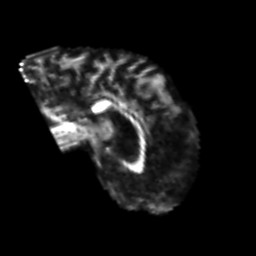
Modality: FA
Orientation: sagittal
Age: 60
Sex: male
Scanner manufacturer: siemens
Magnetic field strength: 3 T
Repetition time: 4.987 s
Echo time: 0.0792 s